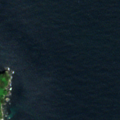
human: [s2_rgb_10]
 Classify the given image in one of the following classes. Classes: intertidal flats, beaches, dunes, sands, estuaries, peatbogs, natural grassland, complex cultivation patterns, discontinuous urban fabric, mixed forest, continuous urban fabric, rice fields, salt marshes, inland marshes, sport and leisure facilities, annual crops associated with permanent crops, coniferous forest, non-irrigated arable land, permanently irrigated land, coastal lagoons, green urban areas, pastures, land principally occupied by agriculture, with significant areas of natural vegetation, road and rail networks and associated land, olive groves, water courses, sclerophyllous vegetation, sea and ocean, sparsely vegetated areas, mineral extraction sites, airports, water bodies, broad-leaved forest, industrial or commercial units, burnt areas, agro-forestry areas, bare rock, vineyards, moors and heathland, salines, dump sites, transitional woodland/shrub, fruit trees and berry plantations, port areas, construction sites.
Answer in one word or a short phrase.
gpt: pastures, land principally occupied by agriculture, with significant areas of natural vegetation, sea and ocean